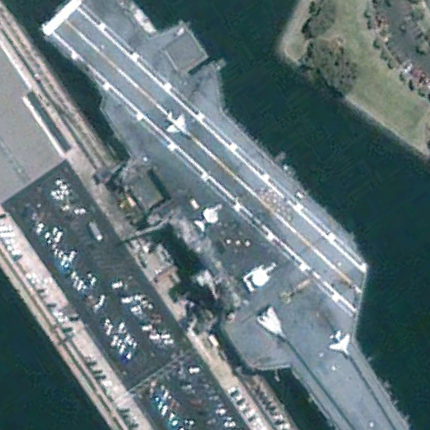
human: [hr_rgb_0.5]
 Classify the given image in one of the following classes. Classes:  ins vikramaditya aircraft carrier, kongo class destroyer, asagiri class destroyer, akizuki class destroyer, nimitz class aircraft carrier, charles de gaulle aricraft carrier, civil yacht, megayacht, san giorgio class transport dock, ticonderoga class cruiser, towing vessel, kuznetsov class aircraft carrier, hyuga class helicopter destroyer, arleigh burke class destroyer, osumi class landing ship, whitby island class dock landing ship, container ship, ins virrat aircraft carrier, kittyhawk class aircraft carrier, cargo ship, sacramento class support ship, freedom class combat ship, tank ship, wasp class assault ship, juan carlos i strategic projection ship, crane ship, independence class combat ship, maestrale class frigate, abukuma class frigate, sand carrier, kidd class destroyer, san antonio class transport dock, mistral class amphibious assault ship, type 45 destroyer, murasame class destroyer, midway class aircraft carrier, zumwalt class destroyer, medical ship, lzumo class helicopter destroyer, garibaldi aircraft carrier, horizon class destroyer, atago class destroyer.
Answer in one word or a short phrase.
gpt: Midway class aircraft carrier